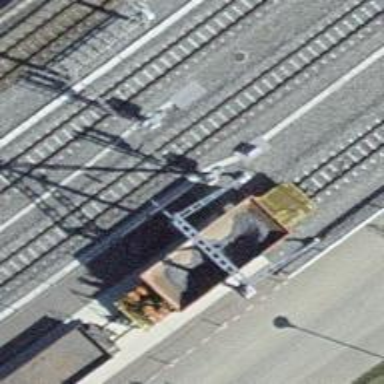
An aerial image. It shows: Railway signal.